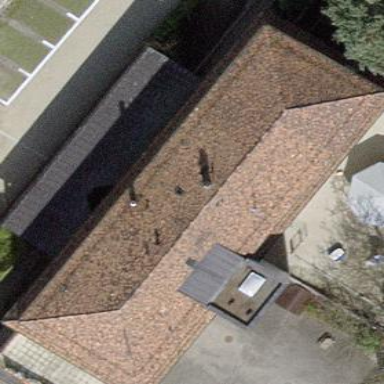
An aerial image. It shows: Kindergarten building.